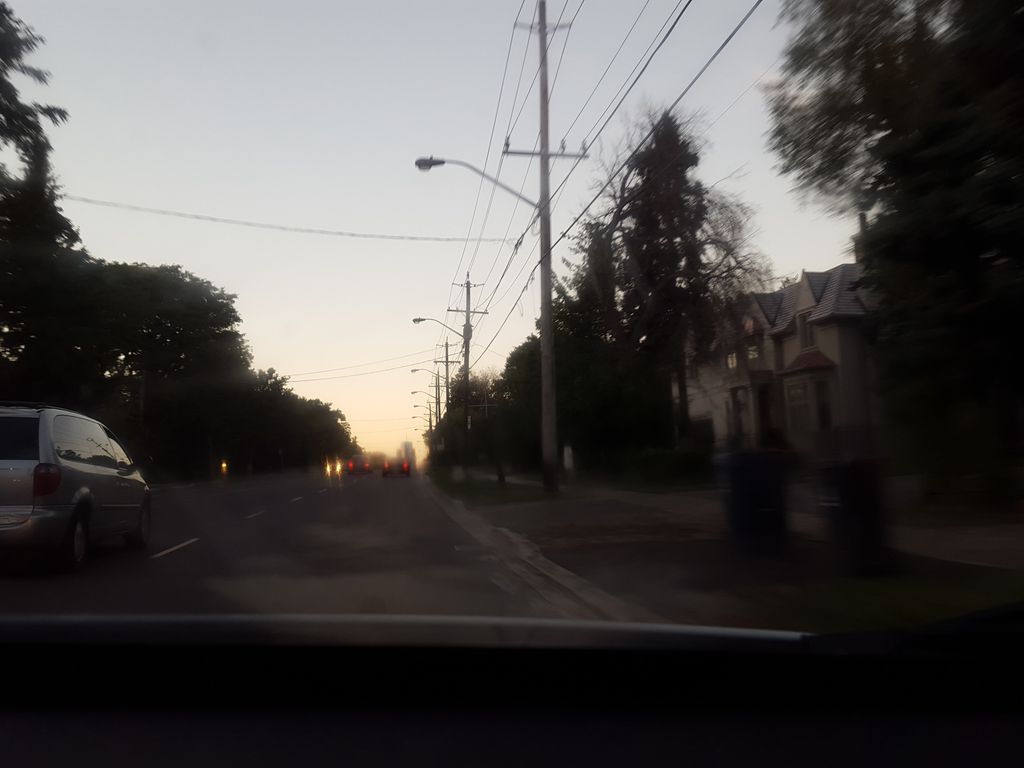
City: toronto